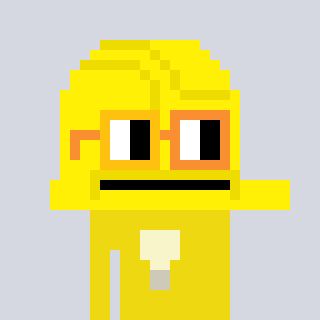
a pixel art character with square yellow and orange glasses, a construction helmet-shaped head and a yellow-colored body on a cool background